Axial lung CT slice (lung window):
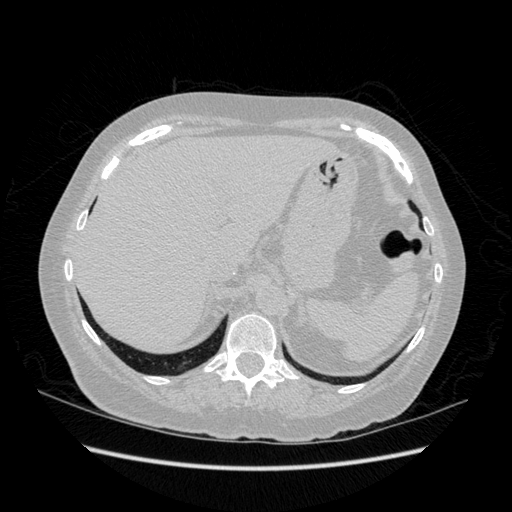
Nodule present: no